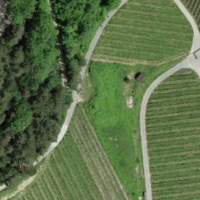
EUNIS habitat code: 40
Species observed at this site:
Lasiocampa quercus
Corylus avellana